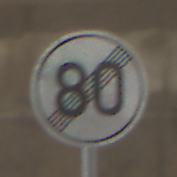
Verkehrszeichen: EndeGeschwindigkeit80
Umgebung: Roofed, Beach
Tageszeit: Midday
Wetter: Overcast
Licht: Natural
Jahreszeit: NotSpecified
Kontrast: LowContrast